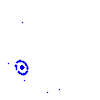
Particle: electron